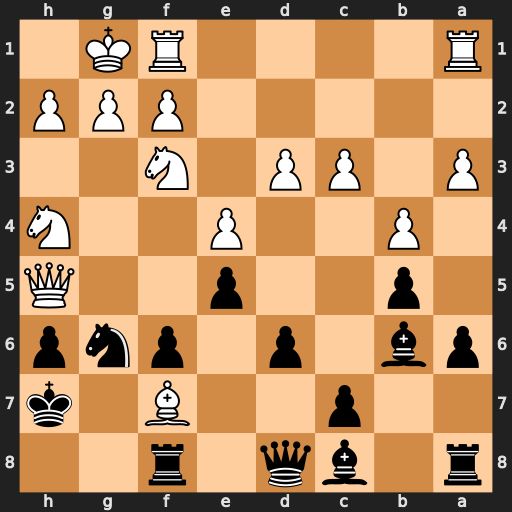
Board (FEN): r1bq1r2/2p2B1k/pb1p1pnp/1p2p2Q/1P2P2N/P1PP1N2/5PPP/R4RK1
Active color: b
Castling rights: -
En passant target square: -
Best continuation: Nf4 Bg6+ Kg7 Nf5+ Bxf5